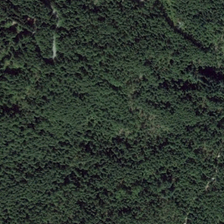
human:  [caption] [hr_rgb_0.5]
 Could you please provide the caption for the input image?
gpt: many green trees form a piece of forest .

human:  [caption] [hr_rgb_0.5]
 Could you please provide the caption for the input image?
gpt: many green trees form a piece of forest .

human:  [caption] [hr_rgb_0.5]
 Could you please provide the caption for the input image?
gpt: many green trees form a piece of forest .

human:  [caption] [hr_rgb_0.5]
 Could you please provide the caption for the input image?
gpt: many green trees form a piece of forest .

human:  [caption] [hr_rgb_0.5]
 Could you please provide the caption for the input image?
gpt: many green trees form a piece of forest .